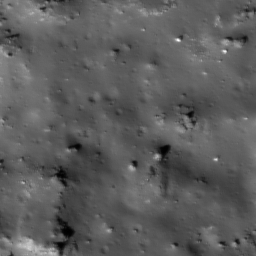
Host type: background_regolith
Lunar coordinates: latitude nan, longitude nan